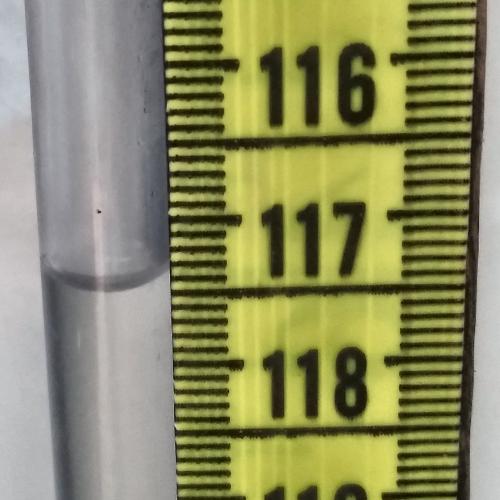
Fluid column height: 117.4 cm